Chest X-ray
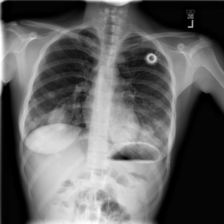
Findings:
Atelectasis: negative
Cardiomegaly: negative
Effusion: negative
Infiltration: positive
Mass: positive
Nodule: negative
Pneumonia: negative
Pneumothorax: negative
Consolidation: negative
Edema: negative
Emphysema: negative
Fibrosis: negative
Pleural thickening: negative
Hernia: negative